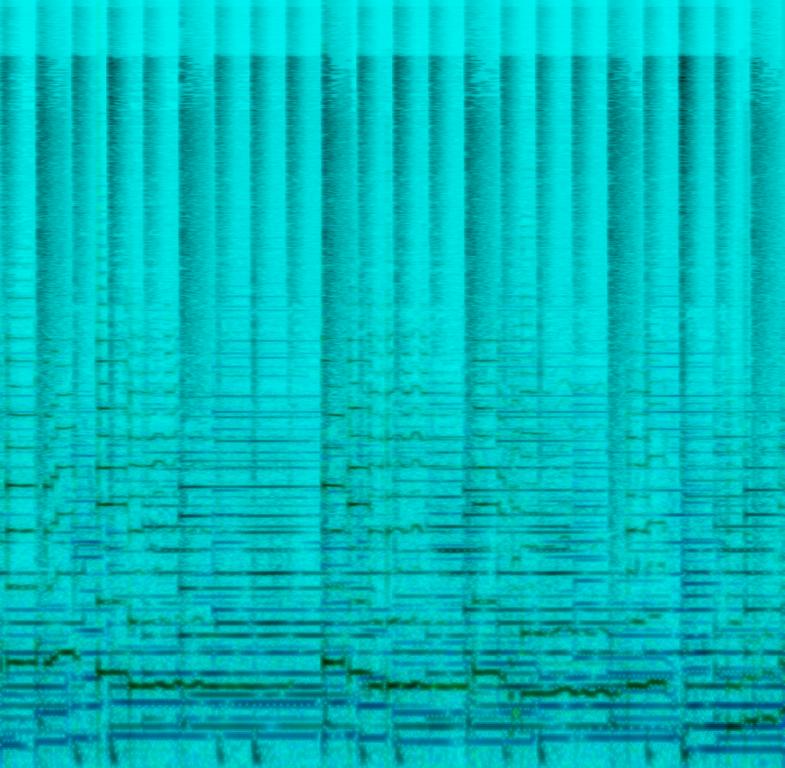
This is an instrumental progressive rock piece. There is an electric guitar playing an arpeggio in the melodic background while another is playing a solo as the lead. A simple 4/4 rock beat is with electronic drum sounds. The atmosphere has a trippy, psychedelic feeling to it. This piece could be used in the trip/nightmare sequences of retro themed horror movies.